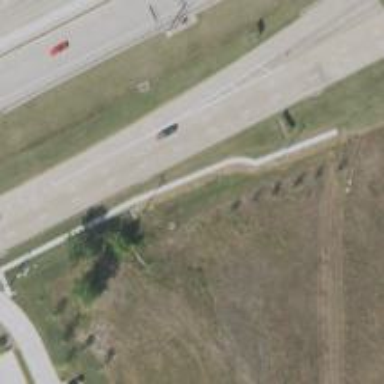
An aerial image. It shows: Secondary road with frontage access.